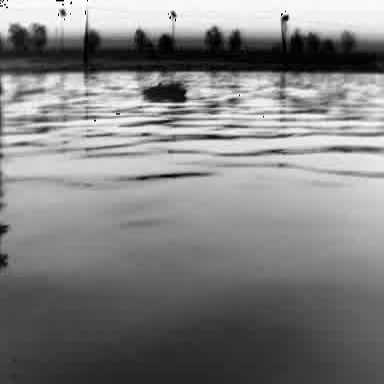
There is a container_ship in the infrared image.